Field crop: maize
Growth stage: 2
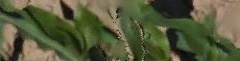
Species: maize